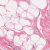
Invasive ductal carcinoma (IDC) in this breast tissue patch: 0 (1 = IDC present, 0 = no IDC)